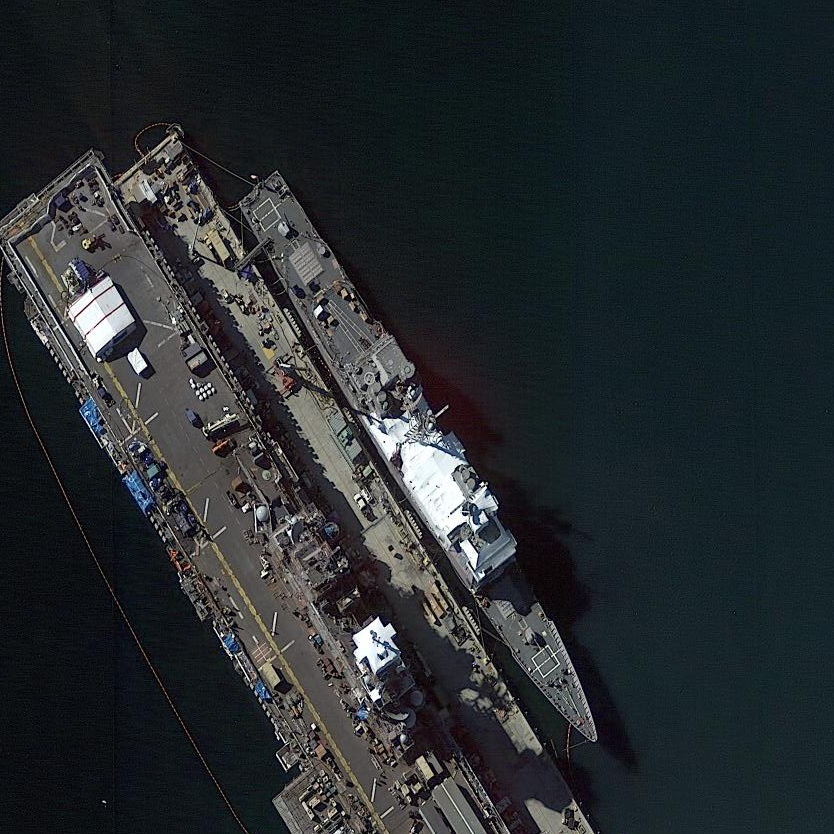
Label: cruiser